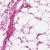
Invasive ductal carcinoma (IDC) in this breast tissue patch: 0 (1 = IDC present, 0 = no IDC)